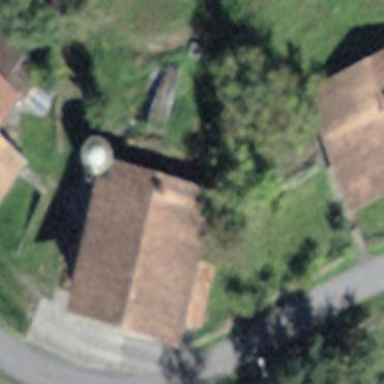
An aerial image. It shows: Barn.